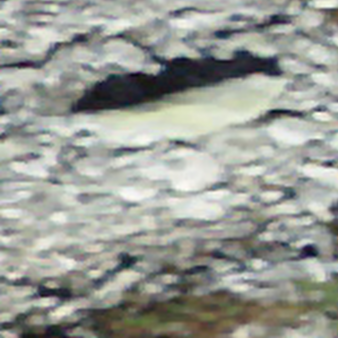
Label: other